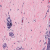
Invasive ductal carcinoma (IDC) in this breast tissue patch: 0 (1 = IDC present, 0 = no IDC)